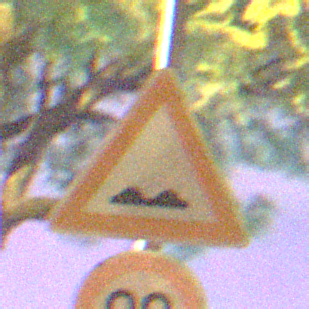
Verkehrszeichen: UnebeneFahrbahn
Zusatzzeichen unten: Geschwindigkeit90
Umgebung: Outdoor, Suburban
Tageszeit: Night
Wetter: PartlyCloudy
Licht: Artificial
Jahreszeit: NotSpecified
Kontrast: HighContrast